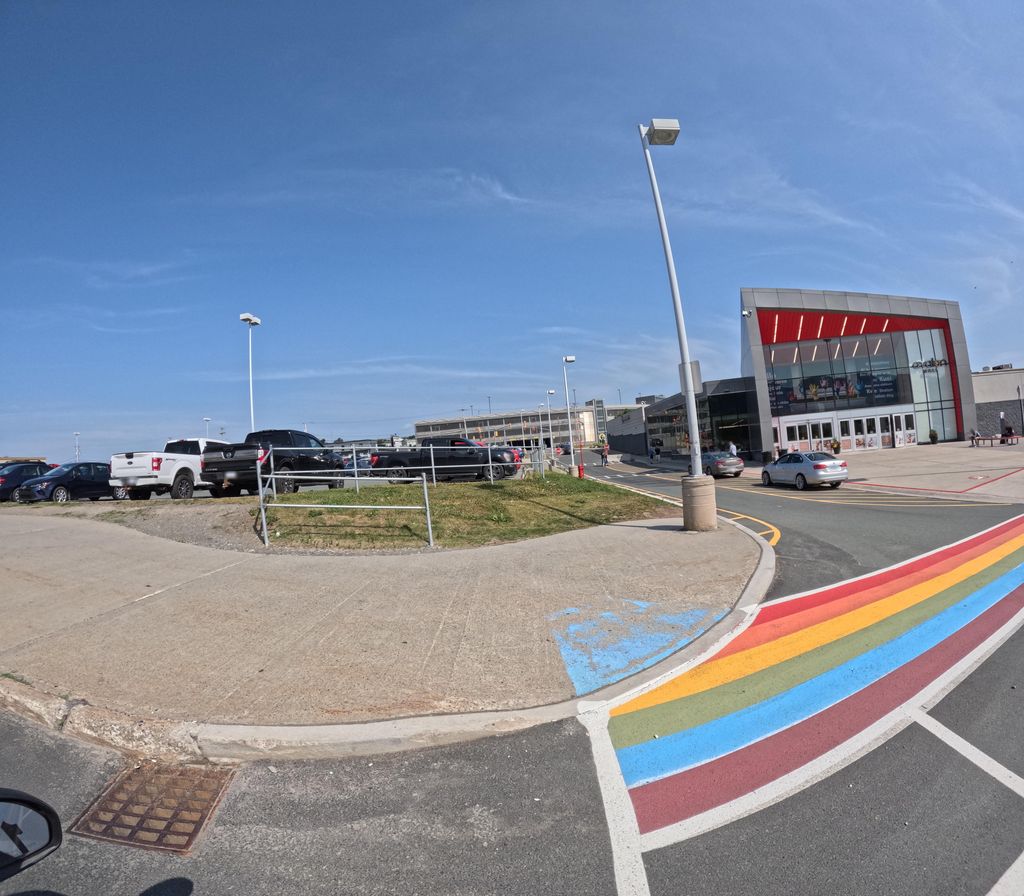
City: st_johns